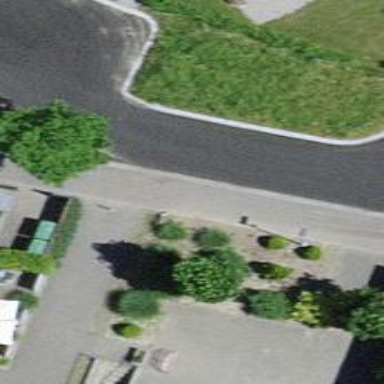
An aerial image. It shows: Path made of paving stones.